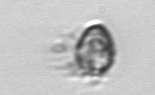
Label: Ciliophora